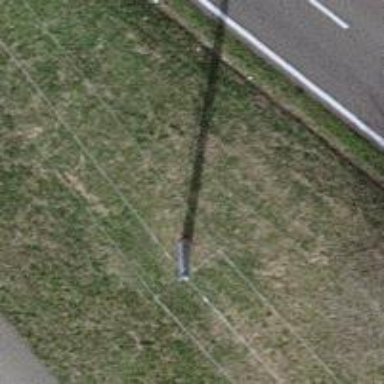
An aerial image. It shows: Concrete power pole.